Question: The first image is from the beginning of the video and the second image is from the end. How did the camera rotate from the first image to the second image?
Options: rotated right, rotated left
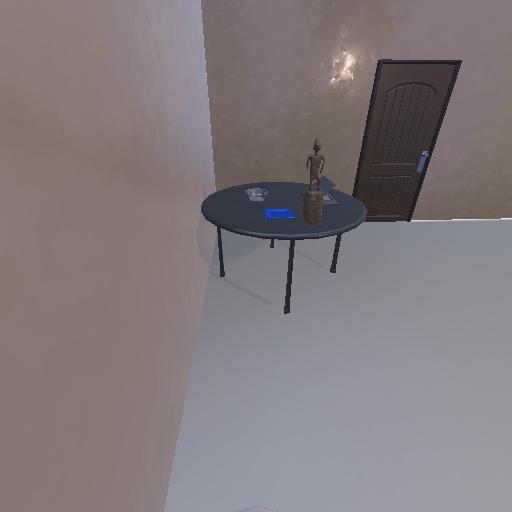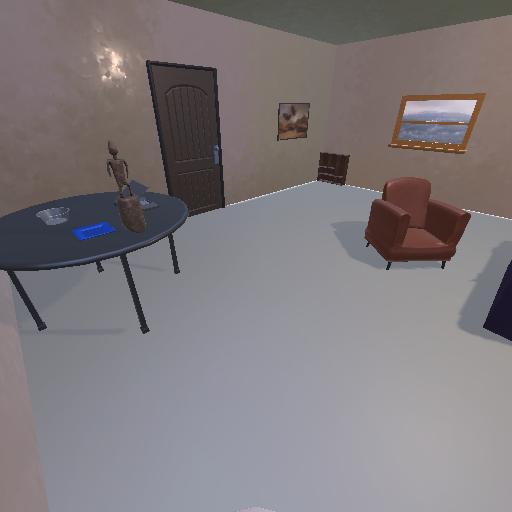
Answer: rotated right